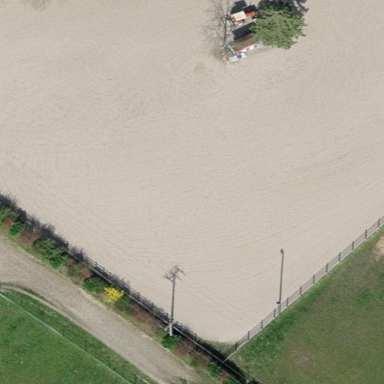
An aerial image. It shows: Equestrian pitch for leisure land activities.